Question: If I have an undirected graph, how can I get a list of all cycles?
For example, from the following graph, I would want the cycles:
'''
(a,b,d,e,c)
(a,b,c)
(b,d,e)
'''

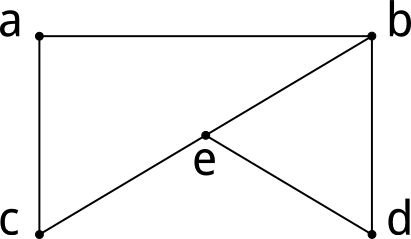
Answer: You presumably want only simple cycles (those that don't repeat a vertex), or there's an infinite number of them. Even then, there can be an exponential number of cycles. Perhaps this isn't the problem you really want to solve?